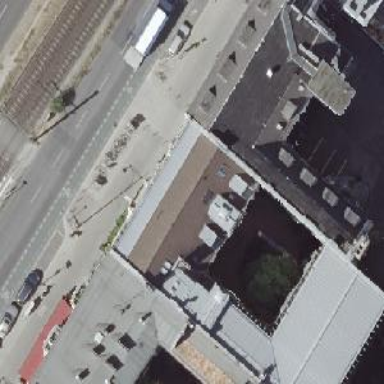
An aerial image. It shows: Grey apartment building with roof tiles. The roof has gambrel shape.